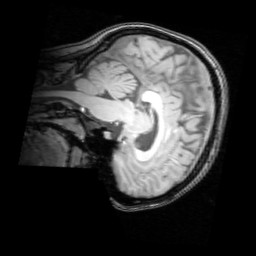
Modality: T1w
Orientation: sagittal
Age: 29
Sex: female
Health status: healthy
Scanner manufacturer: philips
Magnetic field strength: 3 T
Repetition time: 0.012 s
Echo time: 0.0037 s